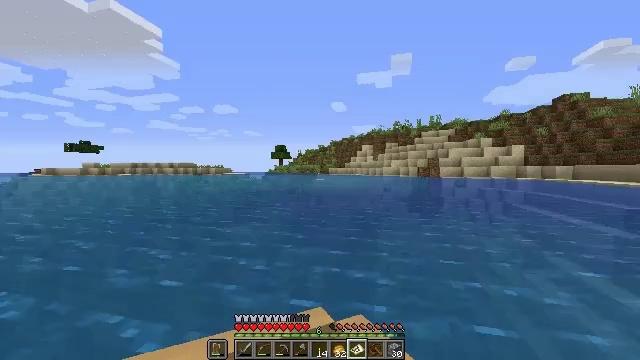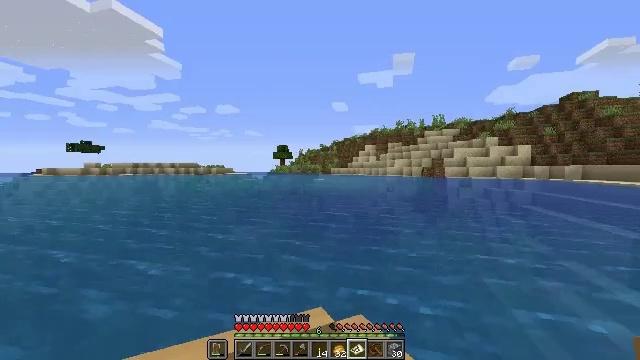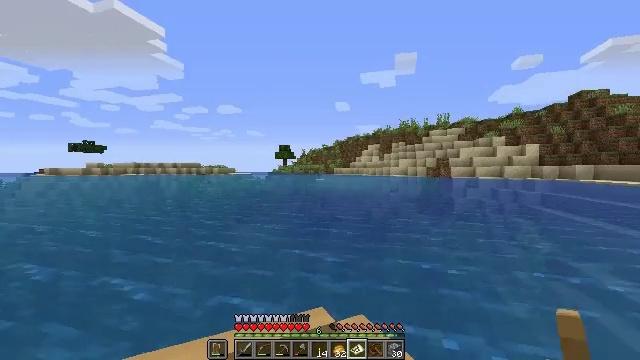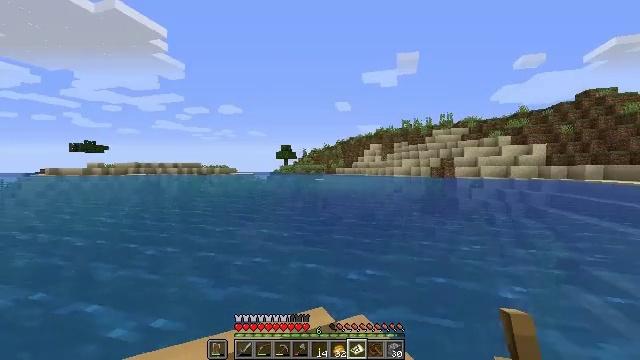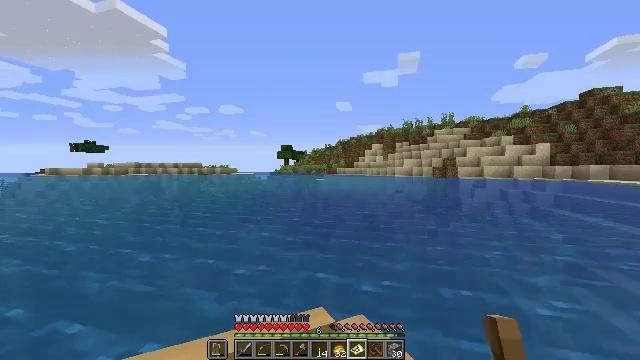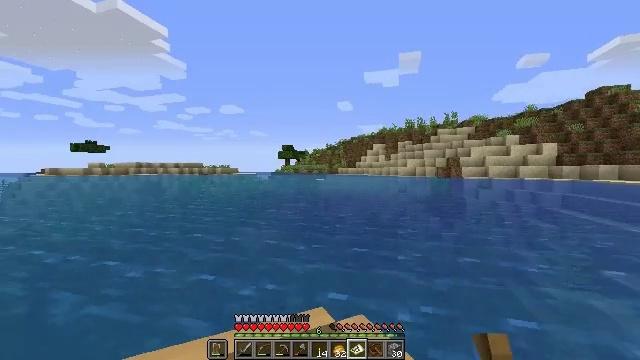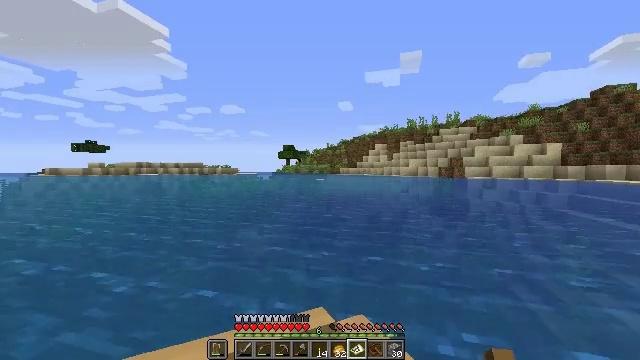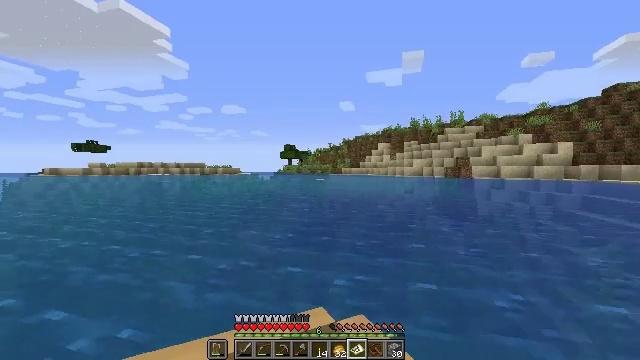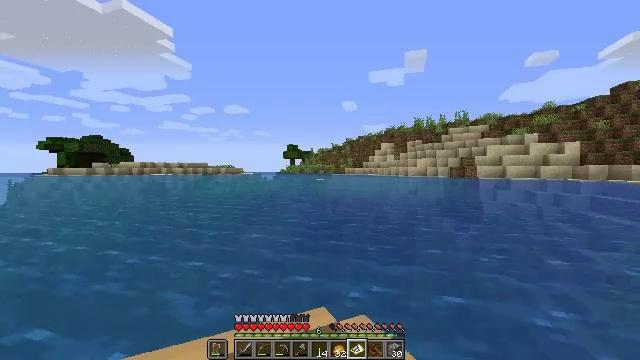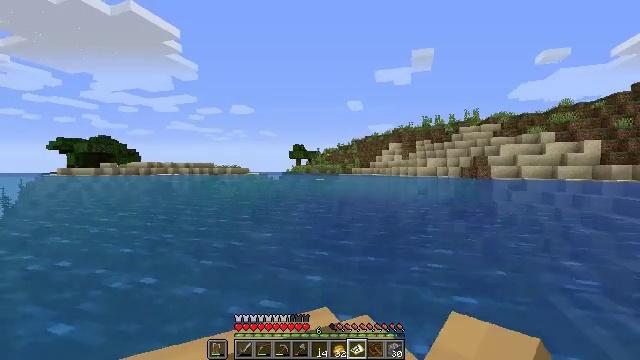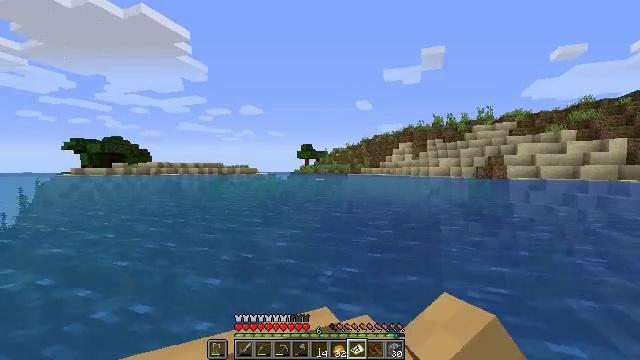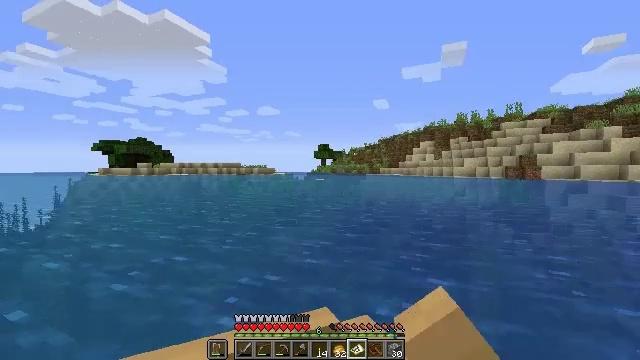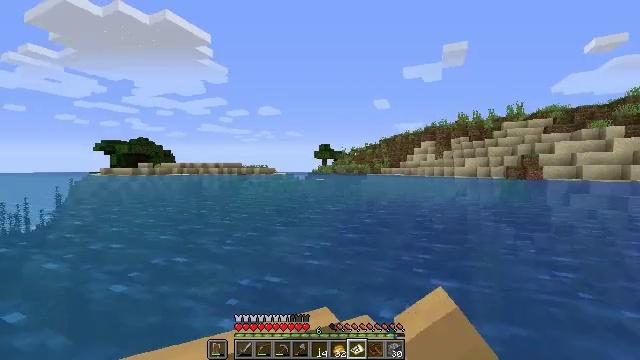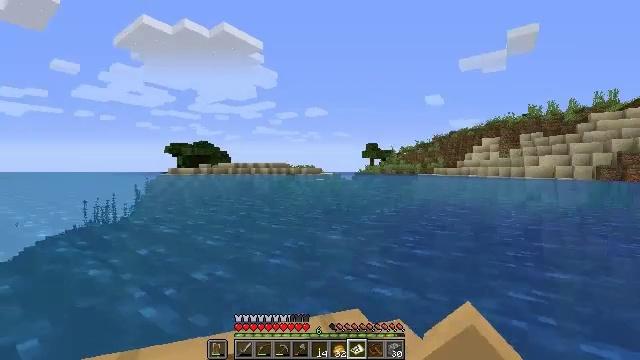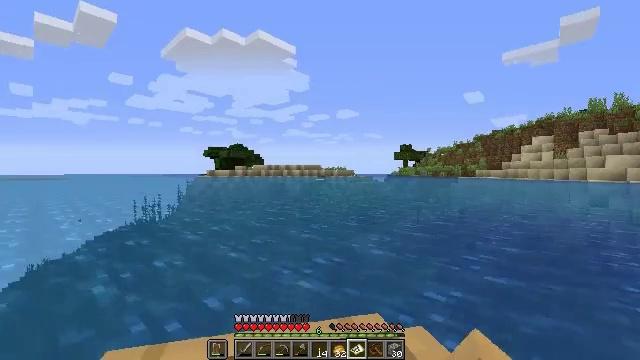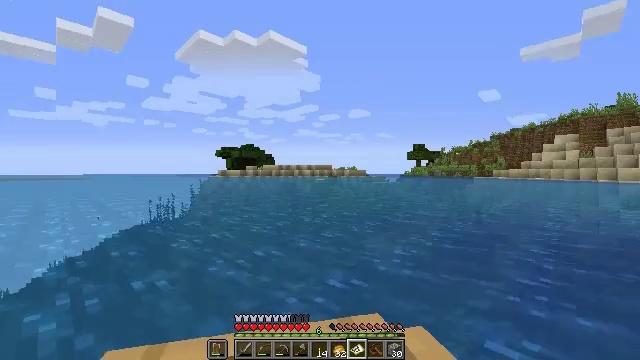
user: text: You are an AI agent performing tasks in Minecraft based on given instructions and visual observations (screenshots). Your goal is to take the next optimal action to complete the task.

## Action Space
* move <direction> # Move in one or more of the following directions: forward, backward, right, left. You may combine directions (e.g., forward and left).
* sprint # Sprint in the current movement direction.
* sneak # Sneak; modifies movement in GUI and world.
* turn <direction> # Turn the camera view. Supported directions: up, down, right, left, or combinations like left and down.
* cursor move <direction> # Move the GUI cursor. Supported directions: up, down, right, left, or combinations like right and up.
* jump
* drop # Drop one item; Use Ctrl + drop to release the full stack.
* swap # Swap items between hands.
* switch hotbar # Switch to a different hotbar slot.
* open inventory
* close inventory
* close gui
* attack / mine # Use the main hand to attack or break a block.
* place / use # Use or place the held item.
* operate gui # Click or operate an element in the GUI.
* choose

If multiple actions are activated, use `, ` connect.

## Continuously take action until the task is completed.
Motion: motion action
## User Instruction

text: Mine sand by the water.
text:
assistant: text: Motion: move forward
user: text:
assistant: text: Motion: move forward
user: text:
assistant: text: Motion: move forward
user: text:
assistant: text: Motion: move forward
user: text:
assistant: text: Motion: move forward
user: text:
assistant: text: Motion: move forward
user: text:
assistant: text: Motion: move forward
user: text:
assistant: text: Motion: move forward and move left
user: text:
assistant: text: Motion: move forward and move left
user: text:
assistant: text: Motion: move forward and move left
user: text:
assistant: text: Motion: move forward
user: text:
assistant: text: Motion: move forward
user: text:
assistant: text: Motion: move forward, turn left
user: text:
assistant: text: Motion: turn left
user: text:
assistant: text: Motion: no_op
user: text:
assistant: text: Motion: no_op
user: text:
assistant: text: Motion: no_op
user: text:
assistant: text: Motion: no_op
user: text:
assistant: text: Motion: no_op
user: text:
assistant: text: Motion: no_op
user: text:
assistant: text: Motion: no_op
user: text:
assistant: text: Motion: no_op
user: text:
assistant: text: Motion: no_op
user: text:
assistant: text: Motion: no_op
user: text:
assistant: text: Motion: move forward
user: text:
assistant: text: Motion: move forward
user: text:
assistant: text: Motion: move forward
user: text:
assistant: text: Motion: move forward
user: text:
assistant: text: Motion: move forward
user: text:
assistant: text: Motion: move forward